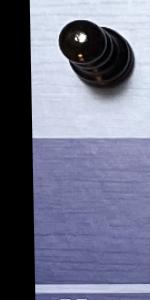
Label: Empty